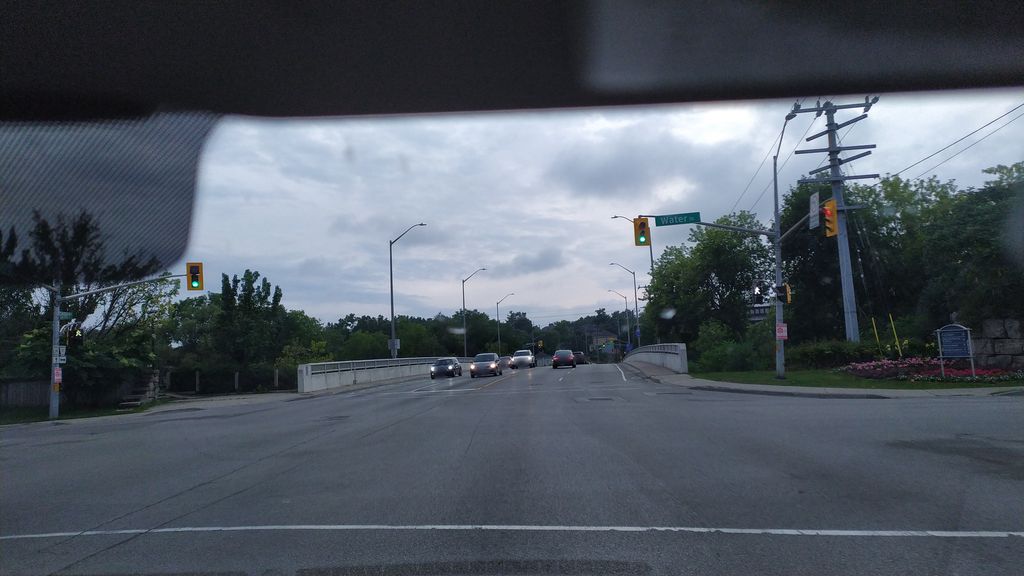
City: kitchener-waterloo